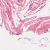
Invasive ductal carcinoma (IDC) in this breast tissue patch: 0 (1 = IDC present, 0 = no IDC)